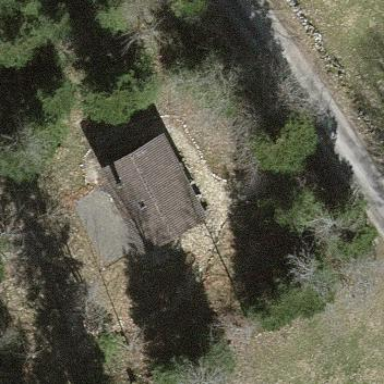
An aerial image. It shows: Shed.